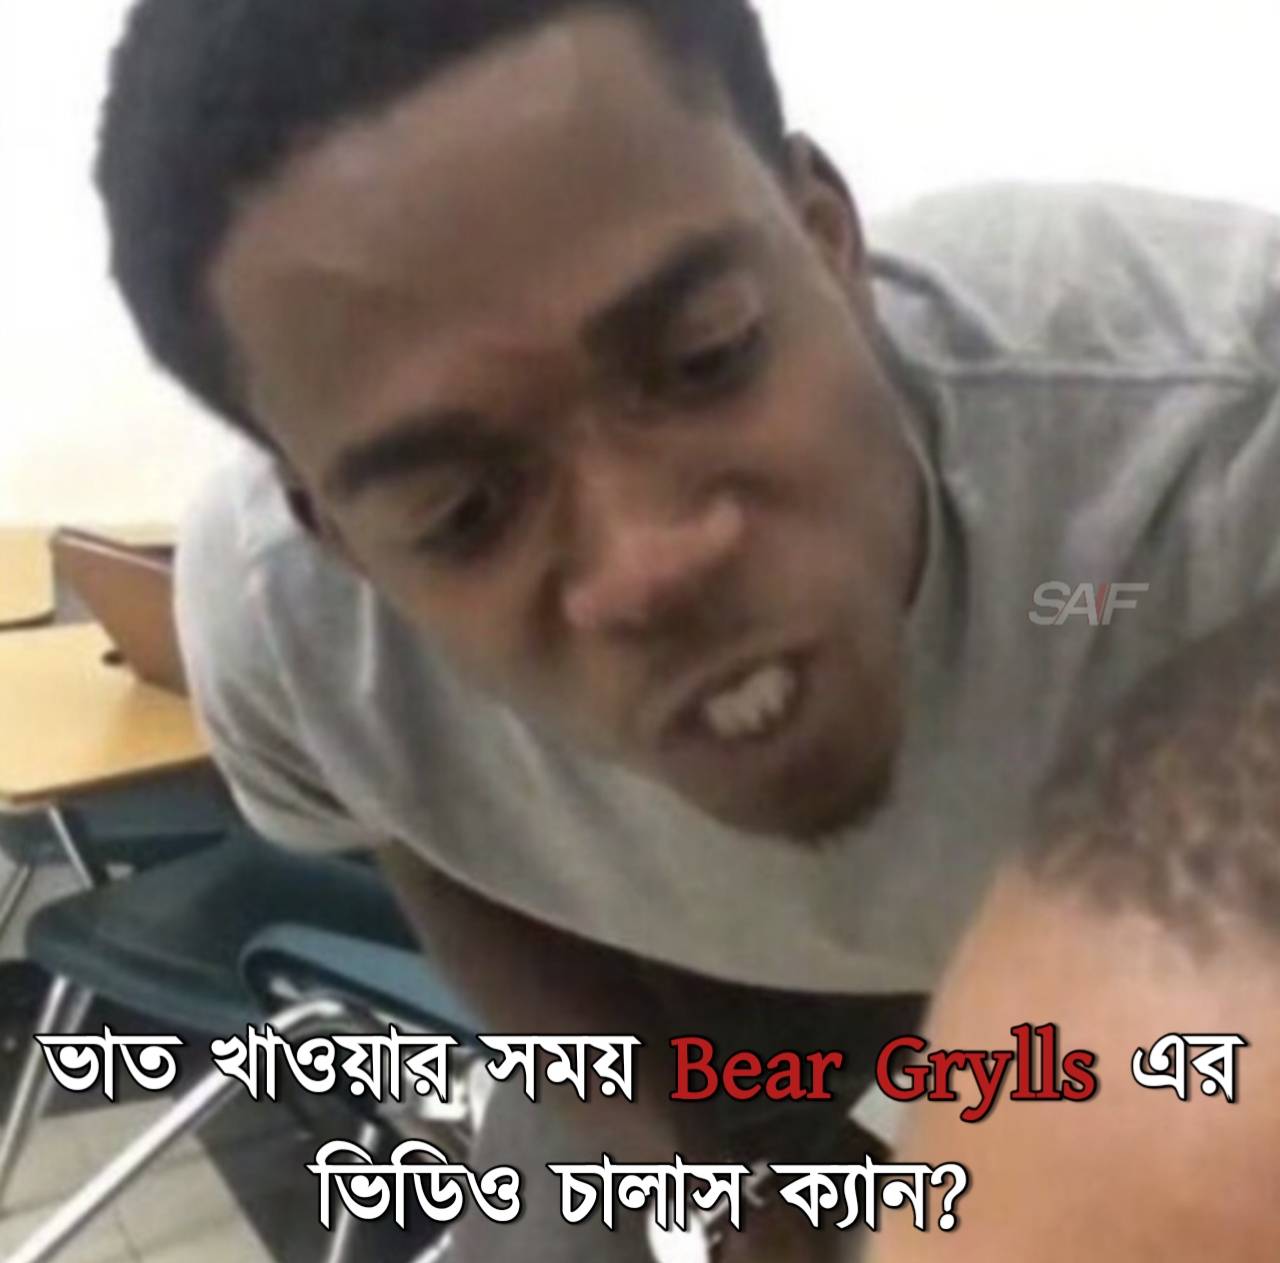
Caption: ভাত খাওয়ার সময়   Bear Grylls  এর ভিডিও চালাস ক্যান ?
Label: non-hate